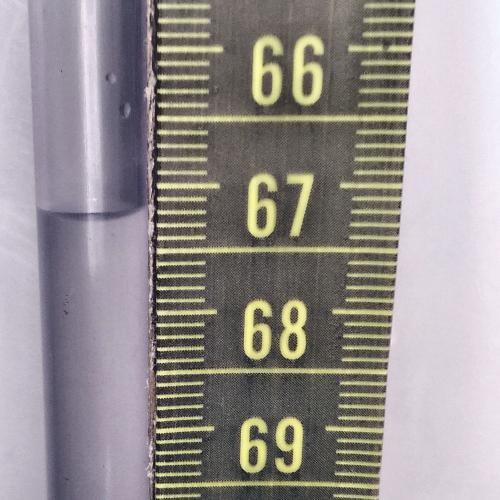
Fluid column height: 67.2 cm